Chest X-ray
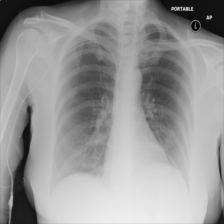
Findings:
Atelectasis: negative
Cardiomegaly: negative
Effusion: negative
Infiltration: negative
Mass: negative
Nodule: negative
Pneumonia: negative
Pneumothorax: negative
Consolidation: negative
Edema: negative
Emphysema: negative
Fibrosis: negative
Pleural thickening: negative
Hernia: negative